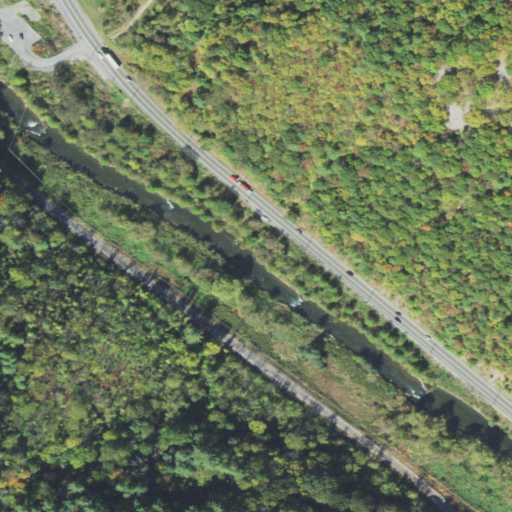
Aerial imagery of gap in Pennsylvania named Spring Creek Gap containing deciduous forest, mixed forest, open water, low intensity development, open development, herbaceous wetlands, grassland, and medium intensity development